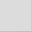
Piece: xx